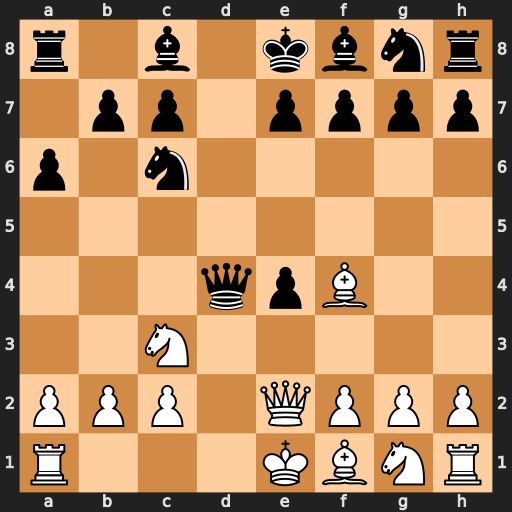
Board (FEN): r1b1kbnr/1pp1pppp/p1n5/8/3qpB2/2N5/PPP1QPPP/R3KBNR
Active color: w
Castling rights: KQkq
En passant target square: -
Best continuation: Rd1 Qb4 a3 Qa5 b4 Qxa3 Nd5 e5 Nxc7+